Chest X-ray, PA view. Patient: 61 years old, sex M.
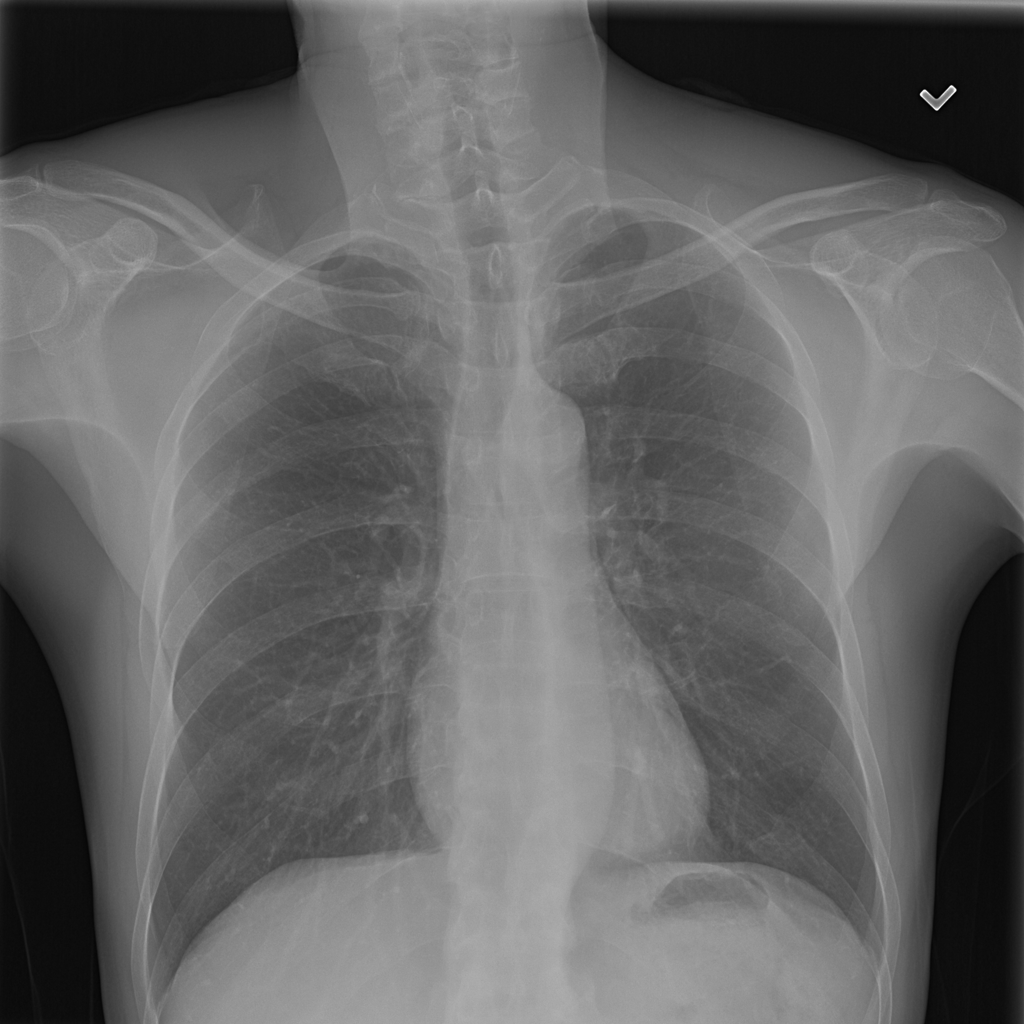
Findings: No Finding